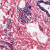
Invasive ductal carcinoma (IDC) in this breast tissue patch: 0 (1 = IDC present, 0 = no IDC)